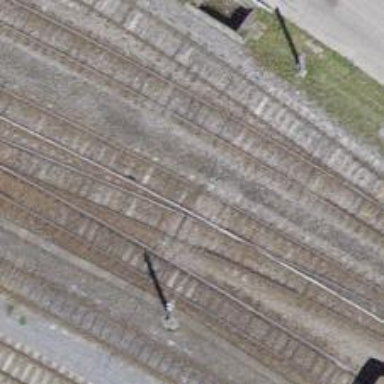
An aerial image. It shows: Single railway track with electrification through contact line.